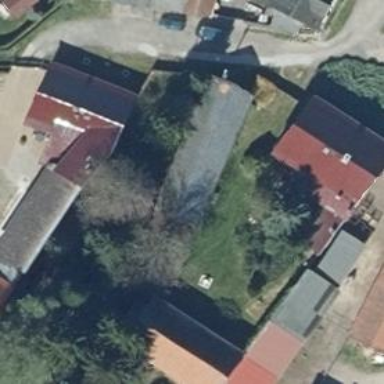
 oriented along the structure. The roof is painted grey."